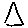
Label: triangle